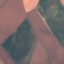
Land use / land cover class: AnnualCrop